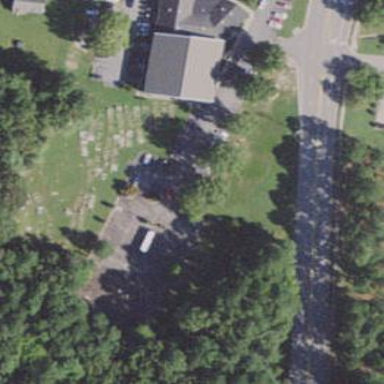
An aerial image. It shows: Cemetery.